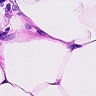
Metastatic tissue present: no